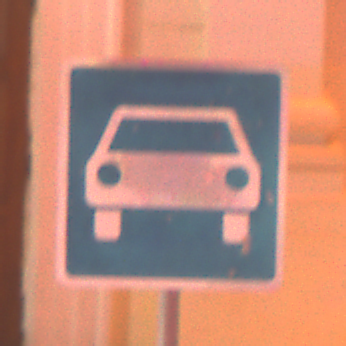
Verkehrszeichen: Kraftfahrstrasse
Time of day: Night
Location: Outdoor (Urban)
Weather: Overcast
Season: Winter
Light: Artificial